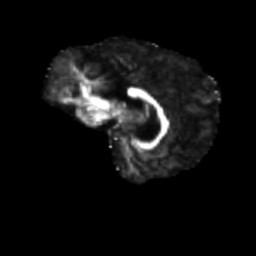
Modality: FA
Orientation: sagittal
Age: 77
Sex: female
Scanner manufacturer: siemens
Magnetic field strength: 3 T
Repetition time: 4.71 s
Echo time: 0.0906 s